Question: I want to make timestamp to convert to 'Date' but I was expecting to input 'Date' format ,"NOT" seconds and nano. How do change it to date format input?

'''
@GrpcService
public class ProductGRPCserver extends ProductServiceImplBase {
@Autowired
private ProductServiceImpl productServiceImpl;
public static Date getDateFromTimestamp(Timestamp timestamp) {
return new Date(Timestamps.toMillis(timestamp));
}
@Override
public void insert(Product request, StreamObserver<APIResponse> responseObserver) {
ProductEntity productEntity = new ProductEntity();
Date date = getDateFromTimestamp(request.getProductexpirationdate());
productEntity.setPurchase_item(request.getPurchaseItem());
productEntity.setProductname(request.getProductname());
productEntity.setProductbrand(request.getProductbrand());
productEntity.setProductprice(request.getProductprice());
productEntity.setProductdescription(request.getProductdescription());
productEntity.setProductquantity(request.getProductquantity());
productEntity.setProductexpirationdate(date);
System.out.println(date);
productServiceImpl.saveDataFromDTO(productEntity);
APIResponse.Builder responce = APIResponse.newBuilder();
responce.setResponseCode(0).setResponsemessage("Succefull added to database " + productEntity);
responseObserver.onNext(responce.build());
responseObserver.onCompleted();
}
'''
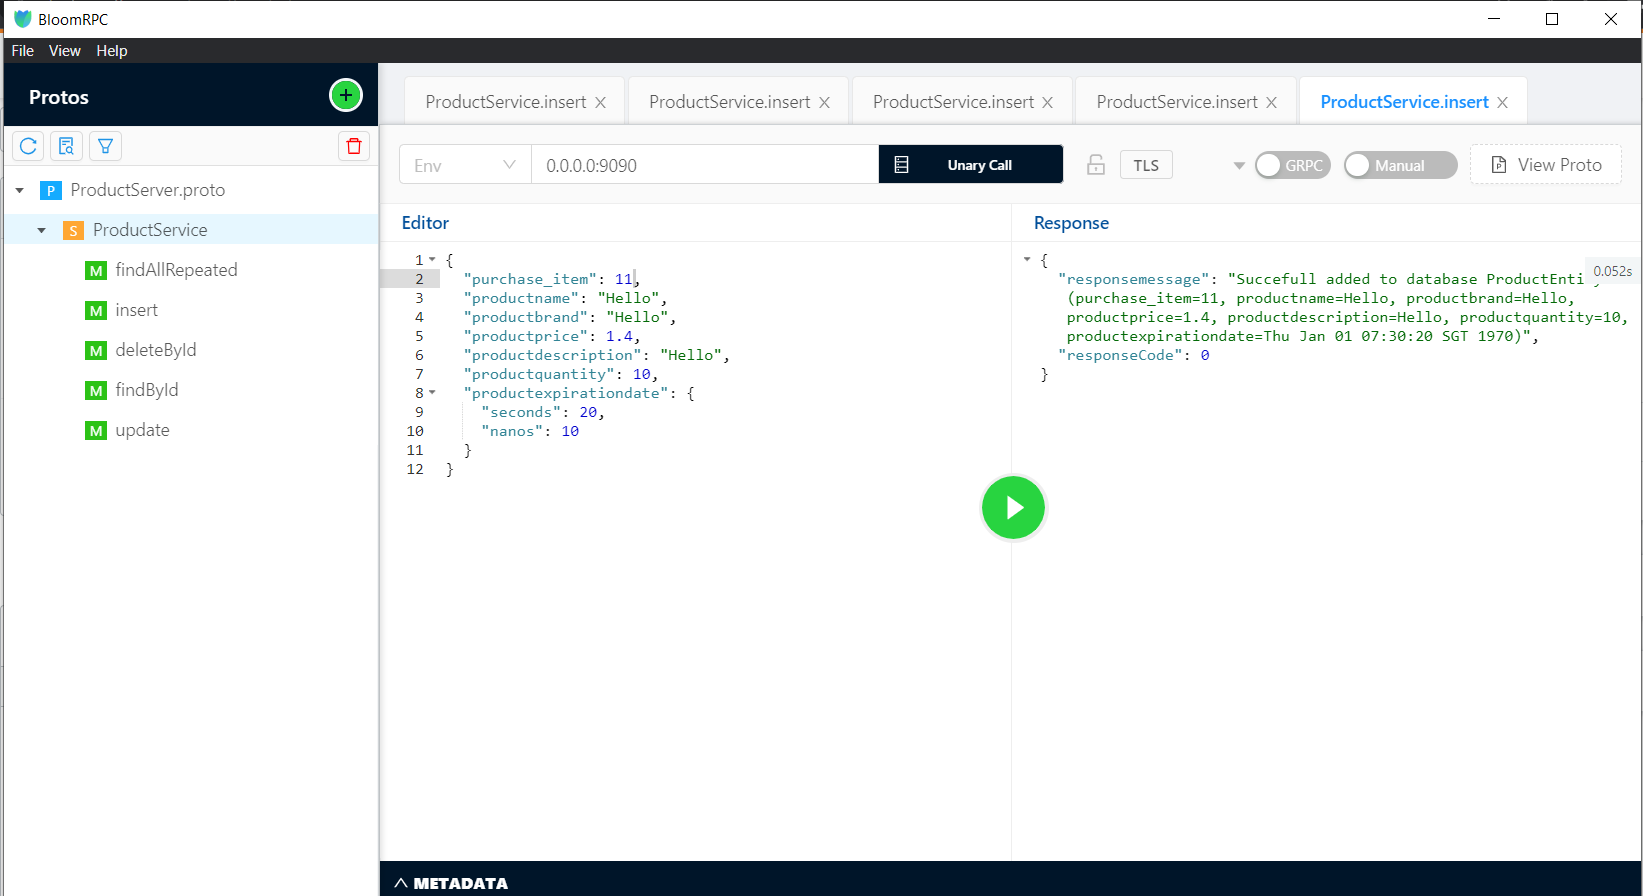
Answer: In order to get more efficient serialization and more descriptive code than just having a string you could do copy the implementation of <URL> from the Google API repo. If you are working only with Java you will only need to copy this:
'''
syntax = "proto3";
package google.type;
option java_multiple_files = true;
option java_outer_classname = "DateProto";
option java_package = "com.google.type";
message Date {
int32 year = 1;
int32 month = 2;
int32 day = 3;
}
'''
and then you will be able to import with:
'''
import com.google.type.Date;
'''
And obviously you can personalise the 'package' and 'java_package' if needed. After that, this is pretty simple, you just set the year, month and date.